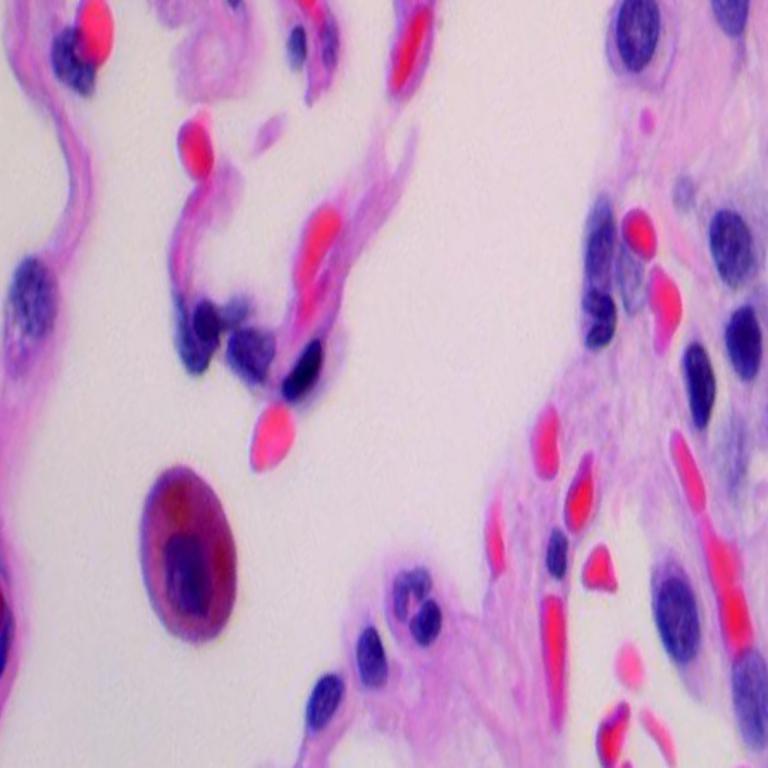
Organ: lung
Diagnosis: benign